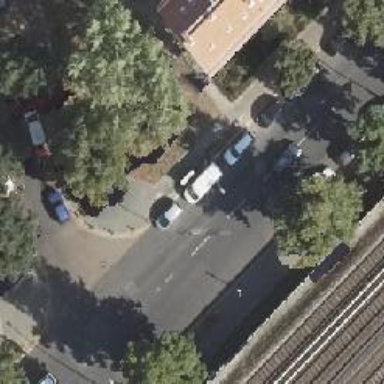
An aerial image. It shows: Public transport stop position.